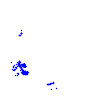
Particle: kaon